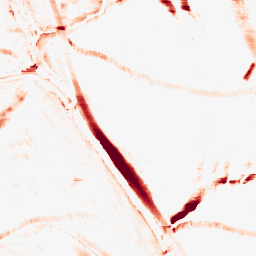
Category: morphological
Decomposition family: morphological_rect
Decomposition parameters: operation: opening
width: 20
height: 10
Upsampling method: regularized
Upsampling parameters: scale: 4
lambda_reg: 0.01
Upsampling scale: 4